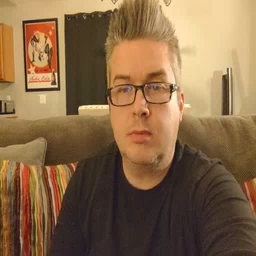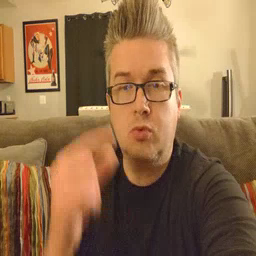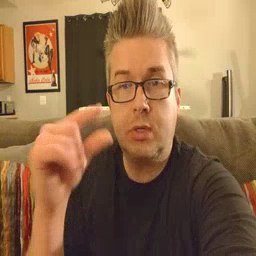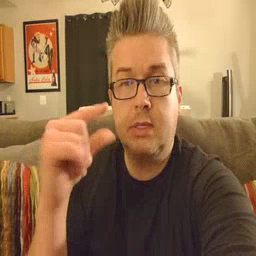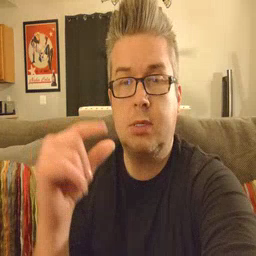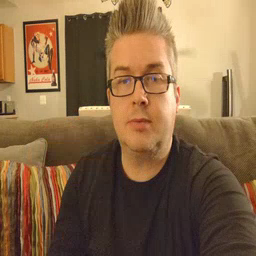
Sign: green